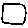
Label: square